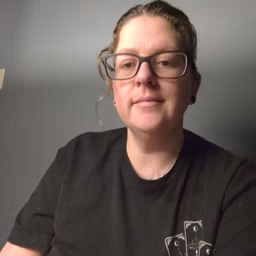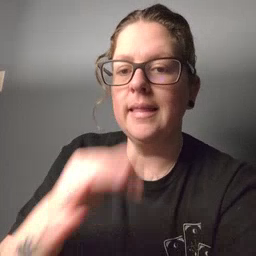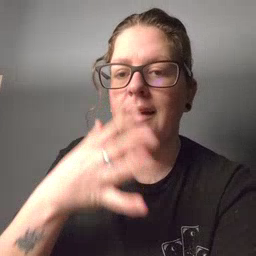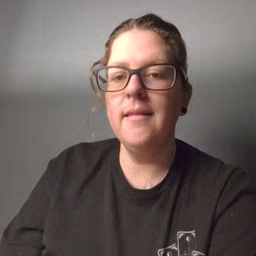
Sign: snack